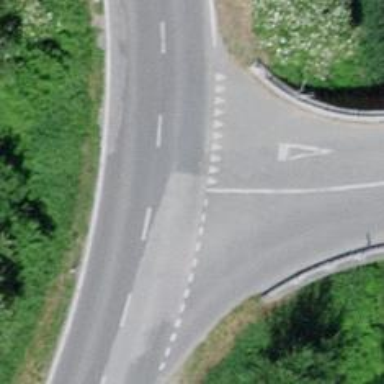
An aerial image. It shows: Tertiary road.